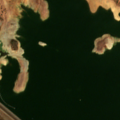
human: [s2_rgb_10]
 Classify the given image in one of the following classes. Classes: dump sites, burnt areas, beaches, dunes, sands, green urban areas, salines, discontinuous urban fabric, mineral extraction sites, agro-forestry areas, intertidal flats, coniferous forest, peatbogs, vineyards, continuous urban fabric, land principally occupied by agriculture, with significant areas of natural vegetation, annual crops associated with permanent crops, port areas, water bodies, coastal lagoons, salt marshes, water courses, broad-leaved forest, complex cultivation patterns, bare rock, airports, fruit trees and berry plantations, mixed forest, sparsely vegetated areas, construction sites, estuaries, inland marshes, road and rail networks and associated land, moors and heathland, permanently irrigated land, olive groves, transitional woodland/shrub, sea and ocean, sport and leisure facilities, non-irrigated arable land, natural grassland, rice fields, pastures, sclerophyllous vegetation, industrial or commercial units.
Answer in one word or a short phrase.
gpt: agro-forestry areas, transitional woodland/shrub, water bodies